Field crop: tomato
Growth stage: 1
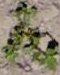
Species: portulaca